Question: My facing some serious problem.So I am explaining very specifically.
1. Two view Controller A) UITabbar Controller B) View controller containing scrollview of buttons.
2. I have subview B controller [blue button in the image] on the navigation bar of A controller [black button of the image in below of image].

Here is the code how can i did it
'''
scrollButtonView = [[scrollViewButtons alloc] initWithNibName:@"scrollViewButtons" bundle:nil];
CGRect frame = CGRectMake(0, 20, 320, 43);
scrollButtonView.view.frame = frame;
scrollButtonView.view.userInteractionEnabled =YES;
[self.navigationController.view addSubview:scrollButtonView.view];
'''
Now My problem is when i will click button of the controller B then tabbarbar selected index will change and that view controller will show in the screen.thats mean when I will click 'order' button in the scrolled button at the top of the screen then it will show the order controller and tabbar item index will change and same as for the tabbar controller [A controller]
Both A and B controller will contain same view button and same controller.I do not know how can do it? I want a answer with detailed manner.
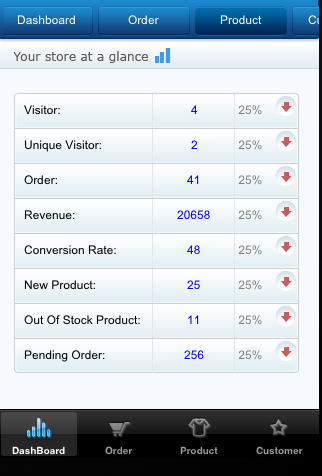
Answer: Ha ha ha .....it was so much fun when i solved it.whatever i solved this problem in different way, i did not use scrollview button controller for controller just, in every controller i have made function to where buttons within a scrollview create and on action of button i have just change the selected index of the tabbar controller.
in '-(void)viewDidload' i wrote this code
'''
UIView *scrollViewBackgroundView = [[UIView alloc] initWithFrame:CGRectMake(0, 0, 320, 45)];
scrollViewBackgroundView.backgroundColor = [UIColor colorWithPatternImage:[UIImage imageNamed:@"topmenu_bg.png"]];
menuScrollView = [[UIScrollView alloc] initWithFrame:CGRectMake(5,0,320,40)];
menuScrollView.showsHorizontalScrollIndicator = FALSE;
menuScrollView.showsVerticalScrollIndicator = FALSE;
menuScrollView.bounces = TRUE;
[scrollViewBackgroundView addSubview:menuScrollView];
[self.view addSubview:scrollViewBackgroundView];
[self createMenuWithButtonSize:CGSizeMake(92.0, 30.0) withOffset:5.0f noOfButtons:7];
'''
here is the button create and action
'''
-(void)mybuttons:(id)sender{
NSLog(@"mybuttons called");
UIButton *button=(UIButton *)sender;
NSLog(@"button clicked is : %iBut
",button.tag);
int m = button.tag;
for(int j=0;j<8;j++){
if(button.tag == m){
self.tabBarController.selectedIndex = m;
[button setBackgroundImage:[UIImage imageNamed:@"btn_topmenu_hover.png"] forState:UIControlStateHighlighted]; //sets the background Image]
}
if(button.tag != m){
[button setBackgroundImage:[UIImage imageNamed:@"btn_topmenu_normal.png"] forState:UIControlStateNormal]; //sets the background Image]
}
}
}
-(void)createMenuWithButtonSize:(CGSize)buttonSize withOffset:(CGFloat)offset noOfButtons:(int)totalNoOfButtons{
NSLog(@"inserting into the function for menu bar button creation");
for (int i = 0; i < totalNoOfButtons; i++) {
UIButton *button = [[UIButton buttonWithType:UIButtonTypeCustom] retain];
[button addTarget:self action:@selector(mybuttons:) forControlEvents:UIControlEventTouchUpInside];
(button).titleLabel.font = [UIFont fontWithName:@"Arial" size:12];
if(i==0){
[button setTitle:[NSString stringWithFormat:@"Dashboard"] forState:UIControlStateNormal];//with title
[button setBackgroundImage:[UIImage imageNamed:@"btn_topmenu_hover.png"] forState:UIControlStateNormal]; //sets the background Image]
}
if(i==1){
[button setTitle:[NSString stringWithFormat:@"Order"] forState:UIControlStateNormal];//with title
[button setBackgroundImage:[UIImage imageNamed:@"btn_topmenu_normal.png"] forState:UIControlStateNormal]; //sets the background Image]
}
if(i==2){
[button setTitle:[NSString stringWithFormat:@"Product"] forState:UIControlStateNormal];//with title
[button setBackgroundImage:[UIImage imageNamed:@"btn_topmenu_normal.png"] forState:UIControlStateNormal]; //sets the background Image]
}
if(i==3){
[button setTitle:[NSString stringWithFormat:@"Customers"] forState:UIControlStateNormal];//with title
[button setBackgroundImage:[UIImage imageNamed:@"btn_topmenu_normal.png"] forState:UIControlStateNormal]; //sets the background Image]
}
if(i==4){
[button setTitle:[NSString stringWithFormat:@"Content"] forState:UIControlStateNormal];//with title
}
if(i==5){
[button setTitle:[NSString stringWithFormat:@"Site Analysis"] forState:UIControlStateNormal];//with title
[button setBackgroundImage:[UIImage imageNamed:@"btn_topmenu_normal.png"] forState:UIControlStateNormal]; //sets the background Image]
}
if(i==6){
[button setTitle:[NSString stringWithFormat:@"Store Settings"] forState:UIControlStateNormal];//with title
[button setBackgroundImage:[UIImage imageNamed:@"btn_topmenu_normal.png"] forState:UIControlStateNormal]; //sets the background Image]
}
if(i==7){
[button setTitle:[NSString stringWithFormat:@"CMS Settings"] forState:UIControlStateNormal];//with title
[button setBackgroundImage:[UIImage imageNamed:@"btn_topmenu_normal.png"] forState:UIControlStateNormal]; //sets the background Image]
}
button.frame = CGRectMake(i*(offset+buttonSize.width), 6.0, buttonSize.width, buttonSize.height);
button.clipsToBounds = YES;
button.showsTouchWhenHighlighted=YES;
button.layer.cornerRadius = 5;//half of the width
button.layer.borderColor=[UIColor clearColor].CGColor;
button.layer.borderWidth=0.0f;
button.tag=i;
[menuScrollView addSubview:button];
}
menuScrollView.contentSize=CGSizeMake((buttonSize.width + offset) * totalNoOfButtons, buttonSize.height);
[self.view addSubview:menuScrollView];
}
'''